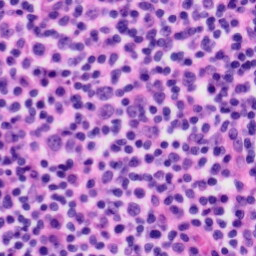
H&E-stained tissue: Tonsil